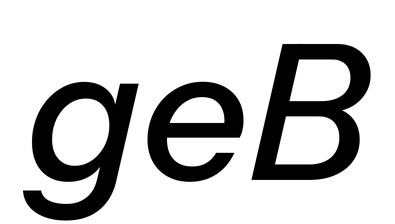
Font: InstrumentSans-Italic_Medium_Italic